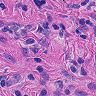
Metastatic tissue present: yes